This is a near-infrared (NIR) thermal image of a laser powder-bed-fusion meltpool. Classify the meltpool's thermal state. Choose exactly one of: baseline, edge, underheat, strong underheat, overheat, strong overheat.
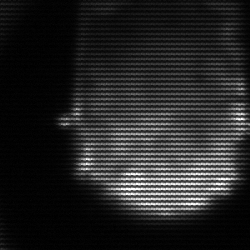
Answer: edge